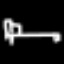
Label: bed